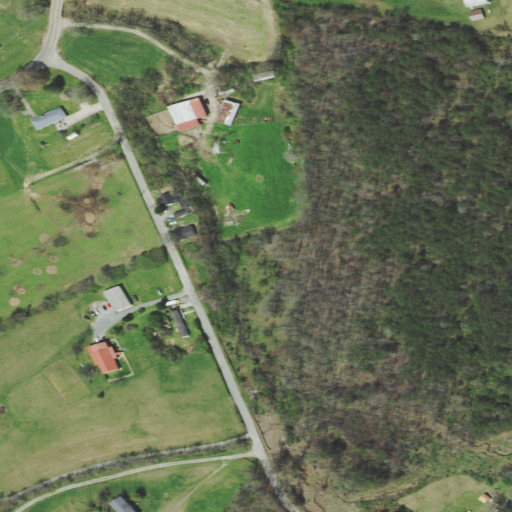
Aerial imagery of valley in Tennessee named Hoot Owl Hollow containing pasture, deciduous forest, low intensity development, evergreen forest, mixed forest, open development, and medium intensity development